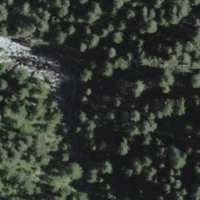
EUNIS habitat code: 43
Species observed at this site:
Rubus saxatilis